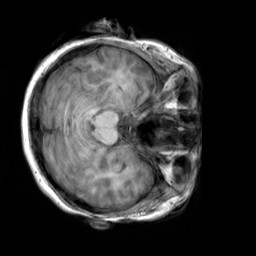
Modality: T1w
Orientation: axial
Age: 22
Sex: female
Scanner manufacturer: siemens
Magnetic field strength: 3 T
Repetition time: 2.3 s
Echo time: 0.00303 s